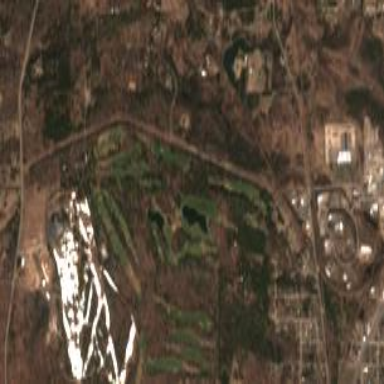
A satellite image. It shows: Golf course surrounded by greenery.